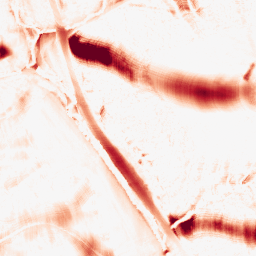
Category: morphological
Decomposition family: morphological_ellipse
Decomposition parameters: operation: opening
width: 50
height: 30
Upsampling method: cubic_catmull_rom
Upsampling parameters: scale: 4
Upsampling scale: 4